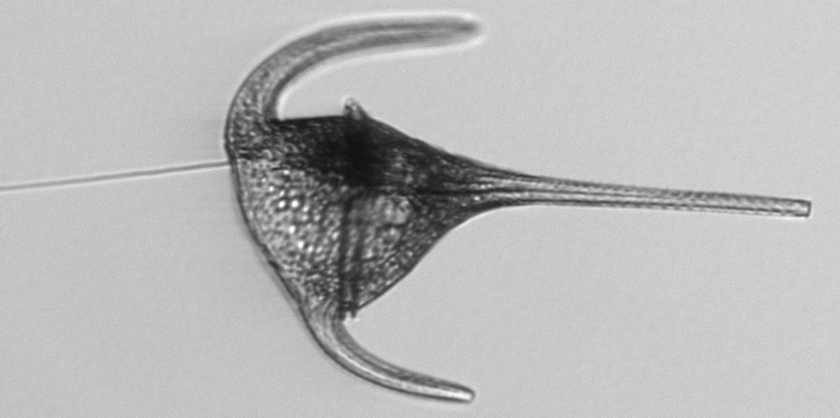
Label: Tripos